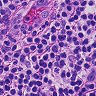
Metastatic tissue present: no